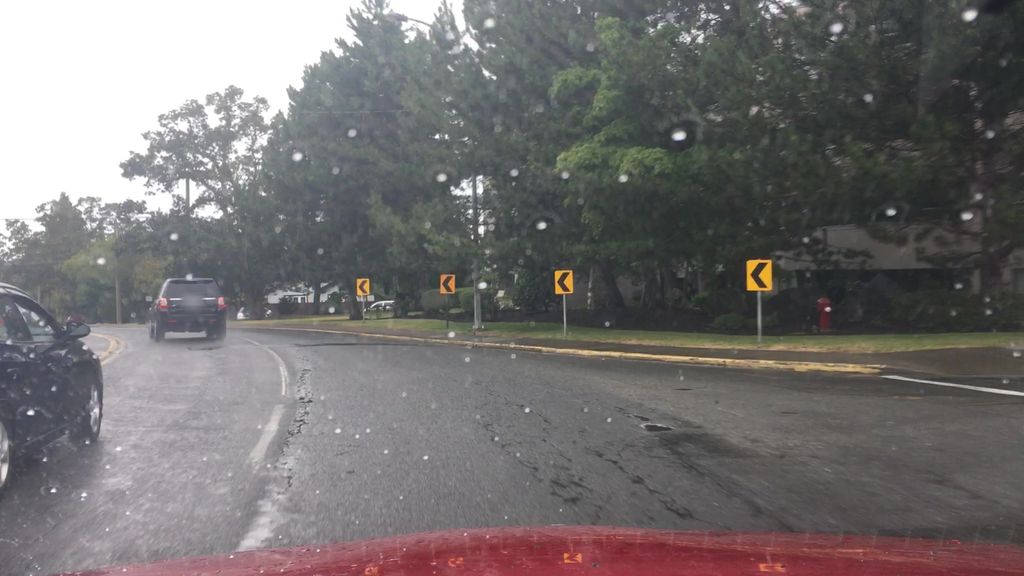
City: victoria